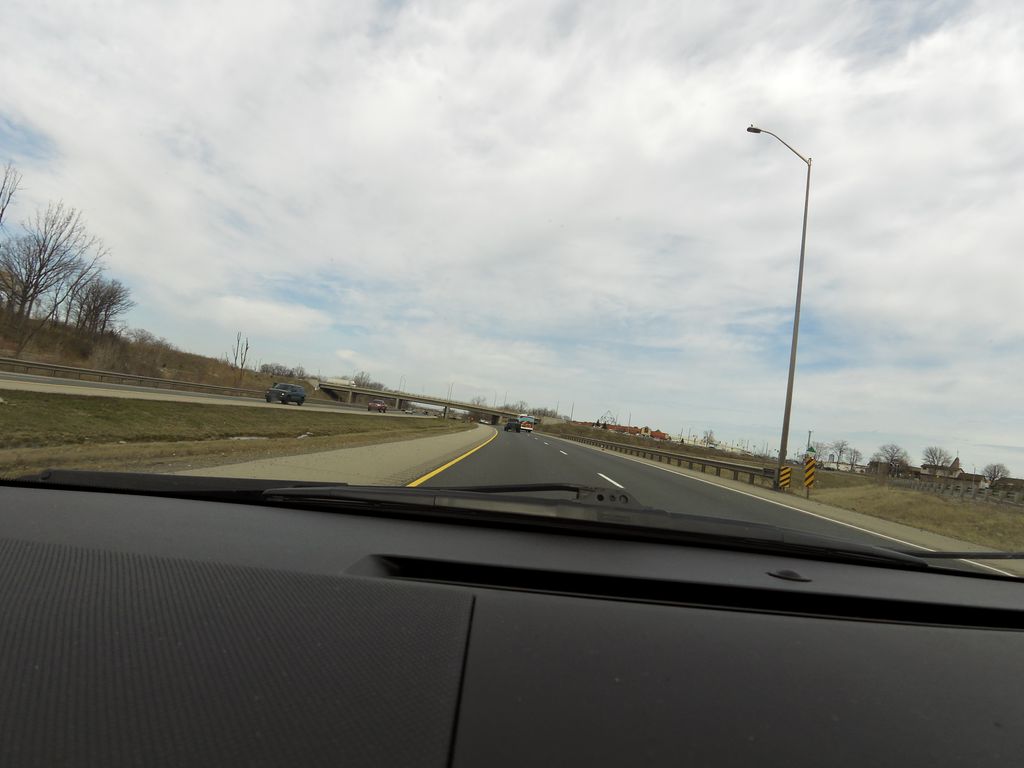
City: hamilton